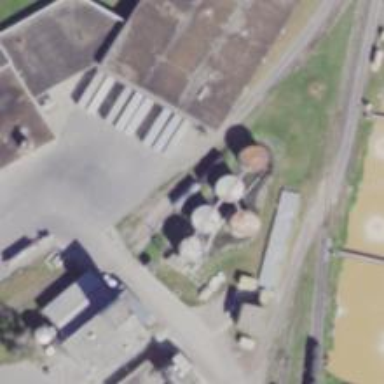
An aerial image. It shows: Storage tank with man-made structure.